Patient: sex F, age 44
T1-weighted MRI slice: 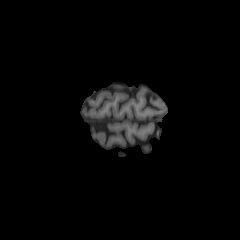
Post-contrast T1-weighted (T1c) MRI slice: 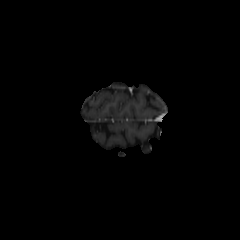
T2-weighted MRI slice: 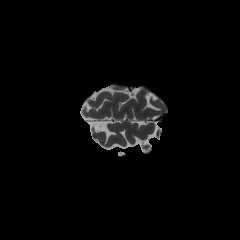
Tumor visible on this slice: no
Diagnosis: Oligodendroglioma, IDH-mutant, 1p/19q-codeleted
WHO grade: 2